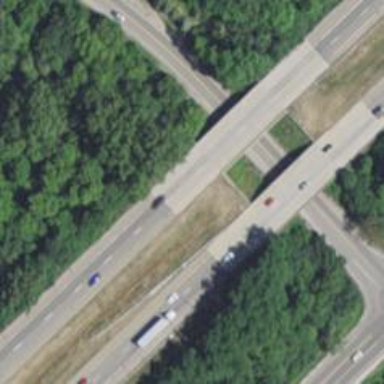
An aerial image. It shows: Bridge over motorway.